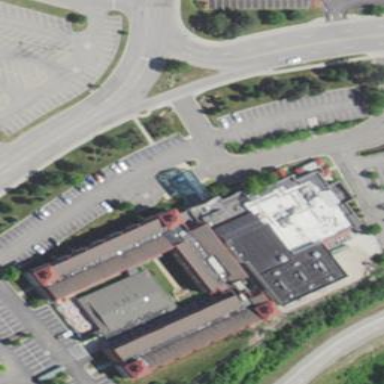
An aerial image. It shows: Hotel building.